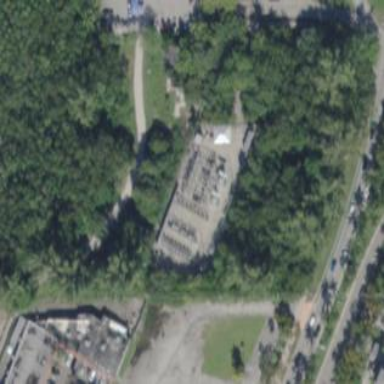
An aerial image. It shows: Outdoor distribution substation.